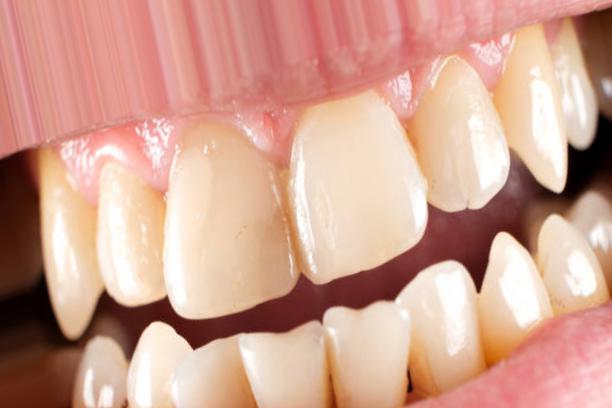
Condition: Caries